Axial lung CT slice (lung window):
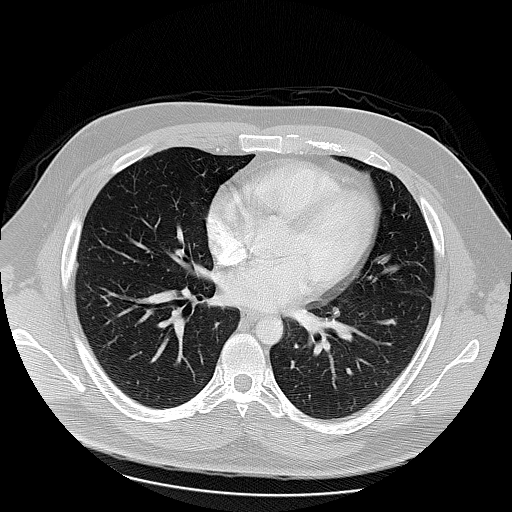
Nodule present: no